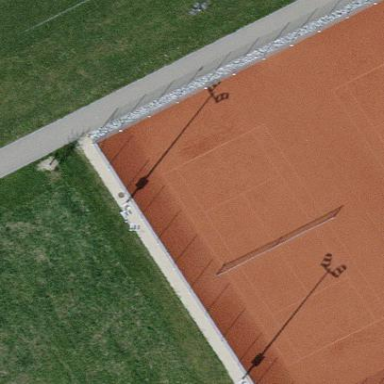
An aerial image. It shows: Clay tennis court pitch.